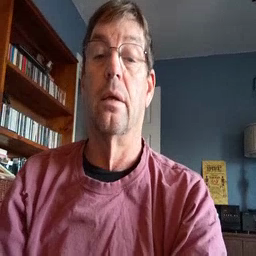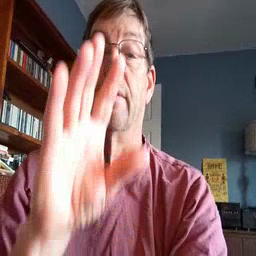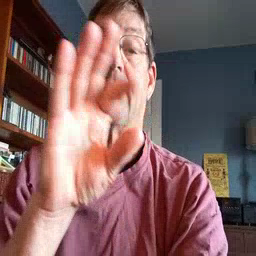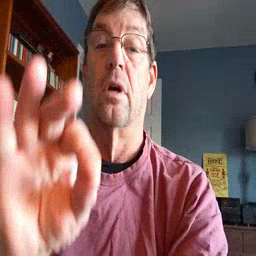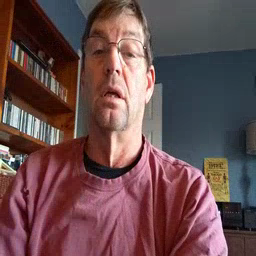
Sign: frenchfries